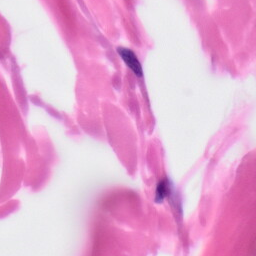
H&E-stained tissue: Skin